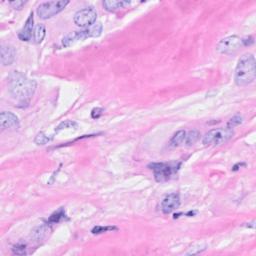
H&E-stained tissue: Breast